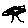
Label: tree